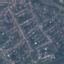
Land use / land cover class: Residential